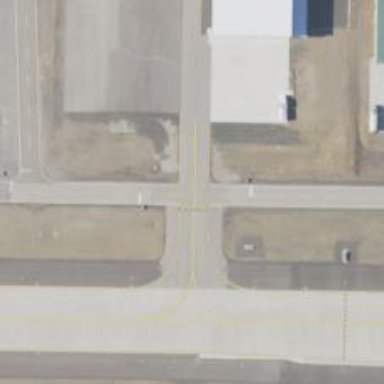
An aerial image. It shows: View of taxiway at the airport.